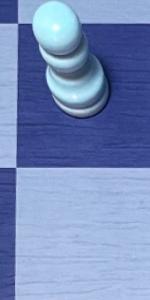
Label: Empty